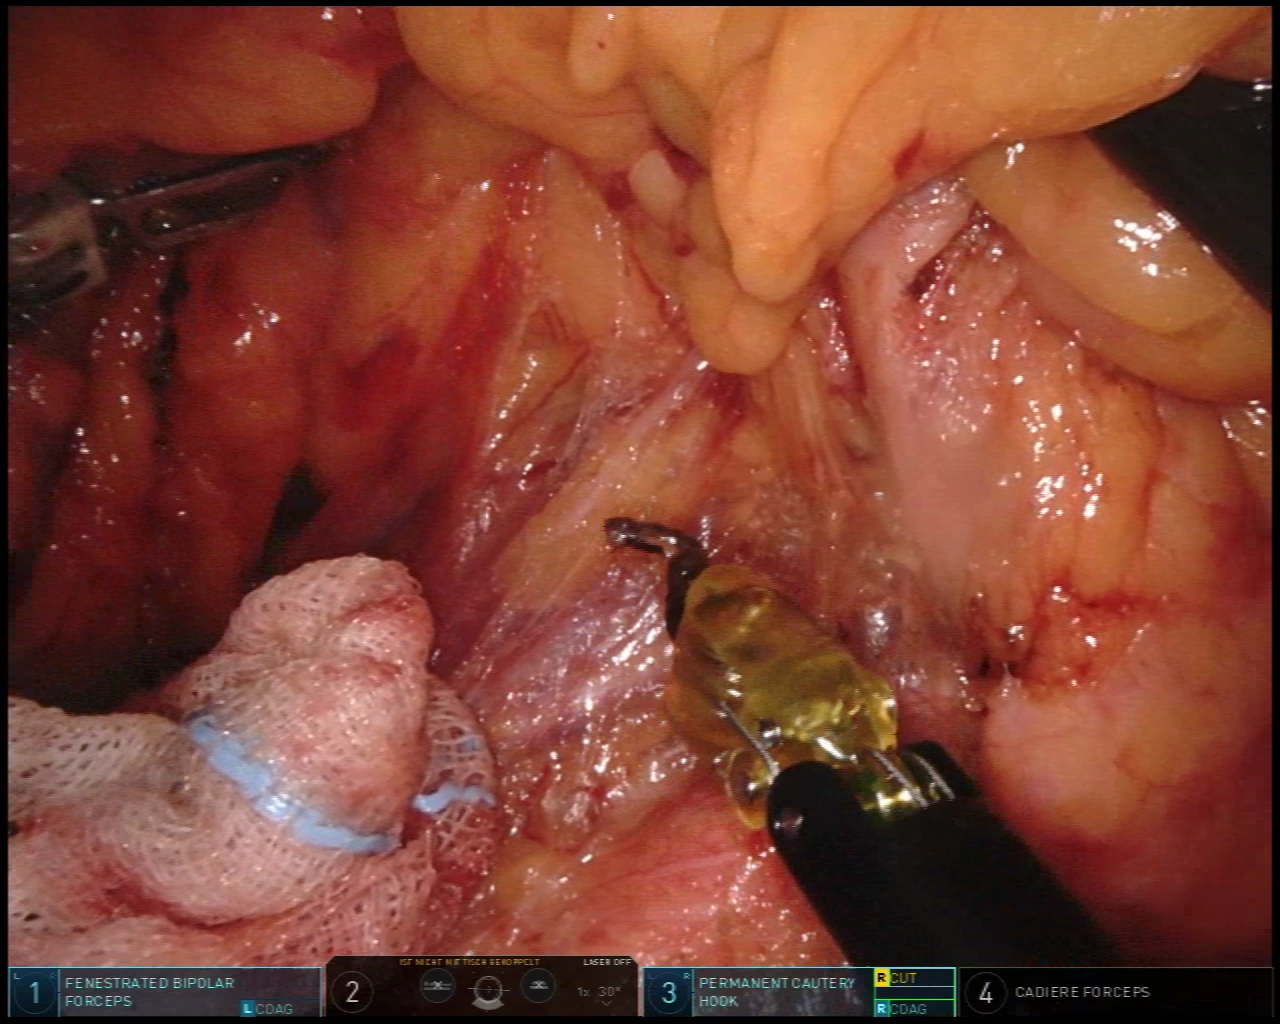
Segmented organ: ureter
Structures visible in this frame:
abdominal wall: no
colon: no
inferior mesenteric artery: no
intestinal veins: no
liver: no
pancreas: no
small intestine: no
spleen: no
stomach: no
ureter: yes
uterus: no
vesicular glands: no